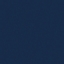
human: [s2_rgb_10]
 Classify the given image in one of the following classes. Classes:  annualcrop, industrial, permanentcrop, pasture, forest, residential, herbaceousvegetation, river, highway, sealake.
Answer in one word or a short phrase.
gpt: SeaLake